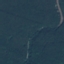
Land use / land cover: Forest